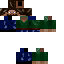
A male human skin with medium skin, wearing brown long hair dressed in a blue hoodie and blue pants, featuring a closed mouth.